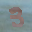
Label: 3